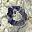
Label: 0